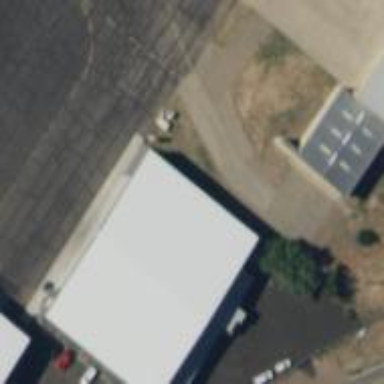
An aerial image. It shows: Hangar located at airport.